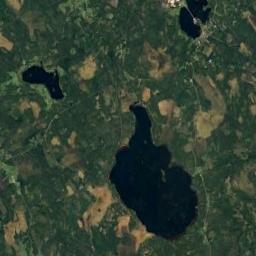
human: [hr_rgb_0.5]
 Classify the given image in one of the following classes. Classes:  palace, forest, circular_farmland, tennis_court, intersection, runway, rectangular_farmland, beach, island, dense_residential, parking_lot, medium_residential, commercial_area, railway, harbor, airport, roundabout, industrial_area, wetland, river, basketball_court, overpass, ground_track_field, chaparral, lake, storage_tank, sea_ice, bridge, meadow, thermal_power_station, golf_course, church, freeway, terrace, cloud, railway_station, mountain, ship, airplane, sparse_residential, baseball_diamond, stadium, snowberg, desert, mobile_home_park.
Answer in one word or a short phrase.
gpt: lake